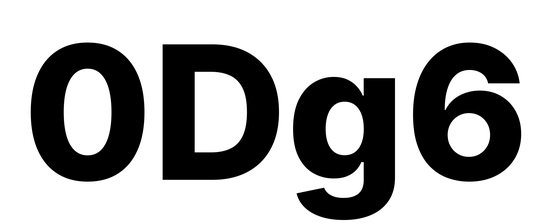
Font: Inter_ExtraBold